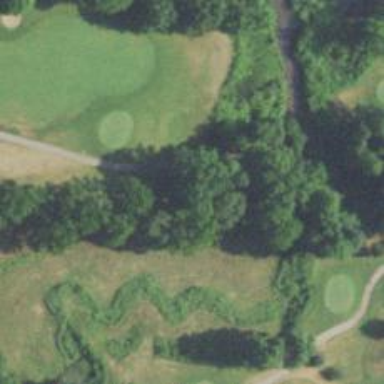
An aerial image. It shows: Path for both roads and golfers.